Interaction volume radius: 5 \u00c5
Interaction volume height: 25 \u00c5
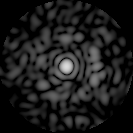
Disorder parameter: 0.8453